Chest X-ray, AP view. Patient: 32 years old, sex F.
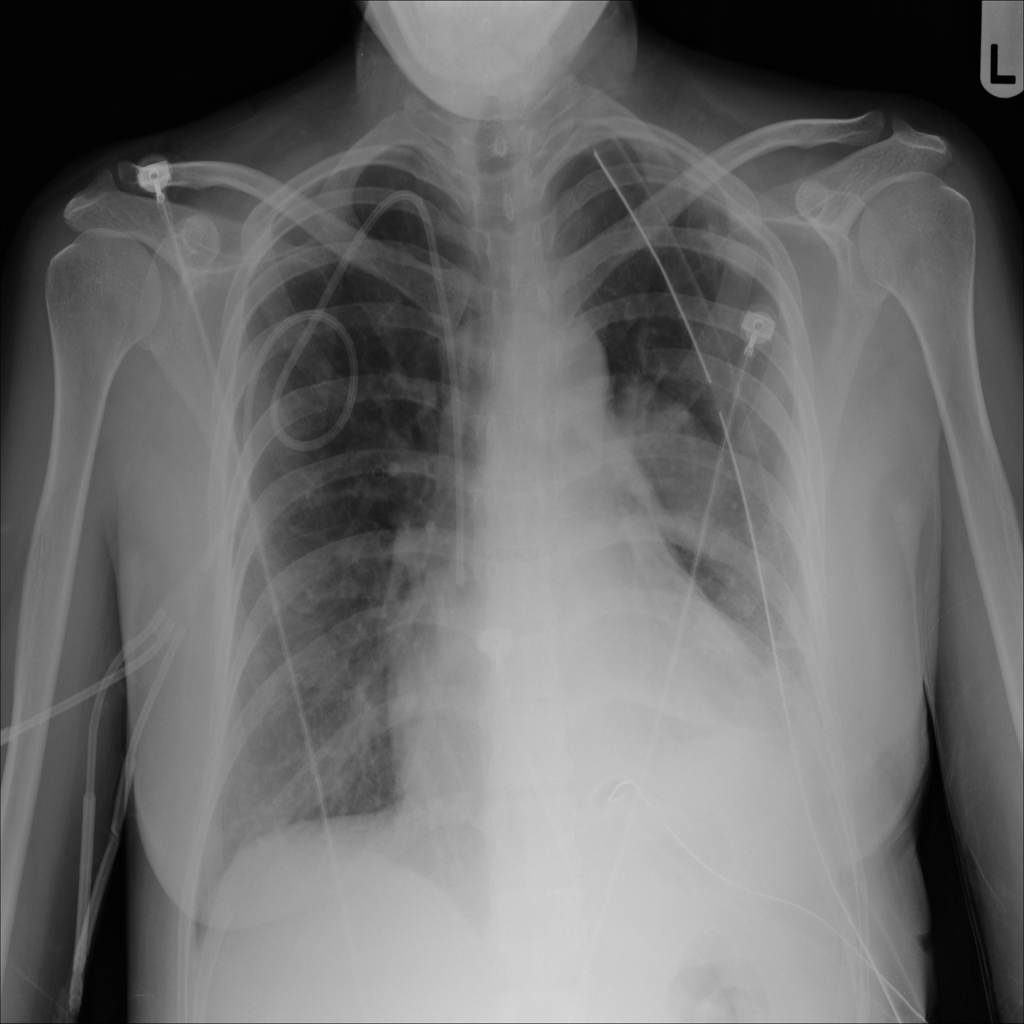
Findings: Pneumothorax